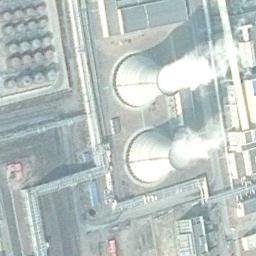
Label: thermal_power_station